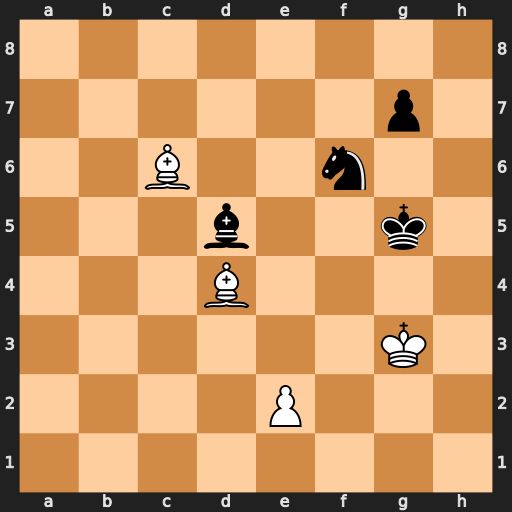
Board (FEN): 8/6p1/2B2n2/3b2k1/3B4/6K1/4P3/8
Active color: w
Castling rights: -
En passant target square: -
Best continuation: Bxf6+ Kf5 Bxd5